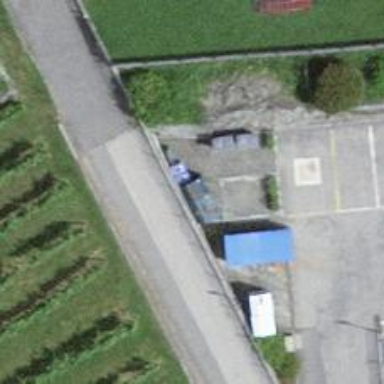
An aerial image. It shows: Recycling facility.